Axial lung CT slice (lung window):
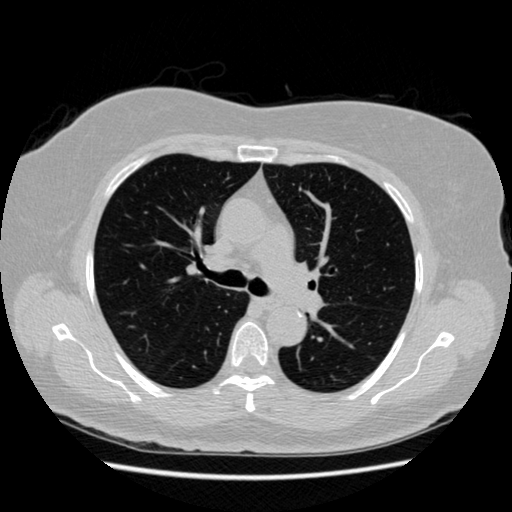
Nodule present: no